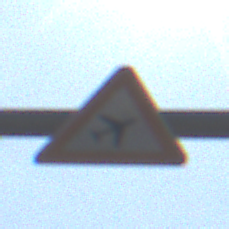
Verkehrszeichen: FlugbetriebLinks
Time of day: MorningAfternoon
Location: Outdoor (Nature)
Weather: PartlyCloudy
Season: NotSpecified
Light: Natural